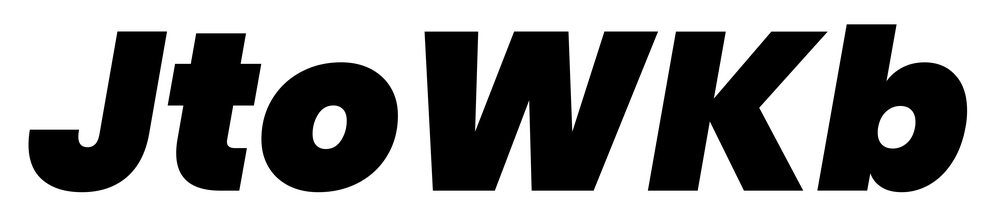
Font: Poppins-BlackItalic